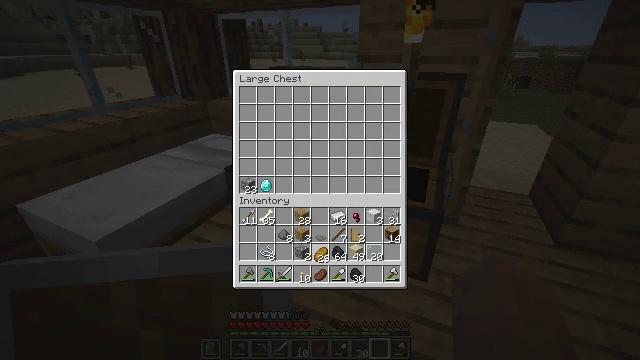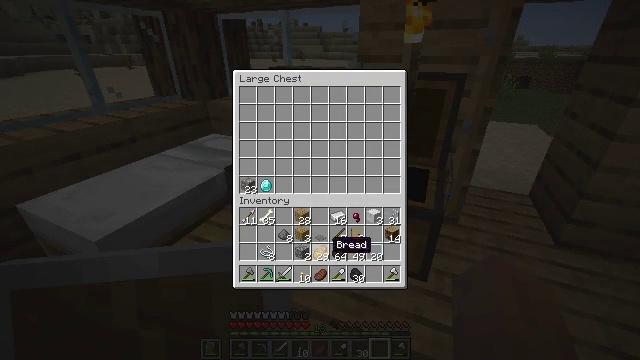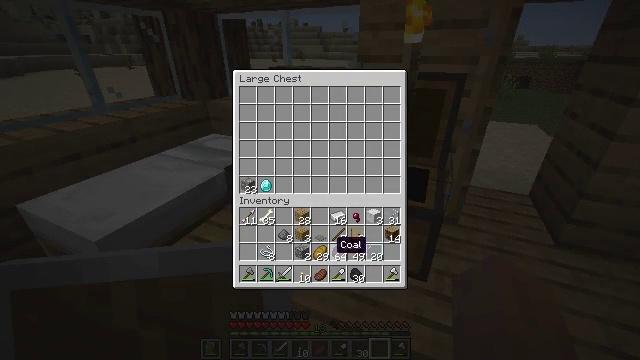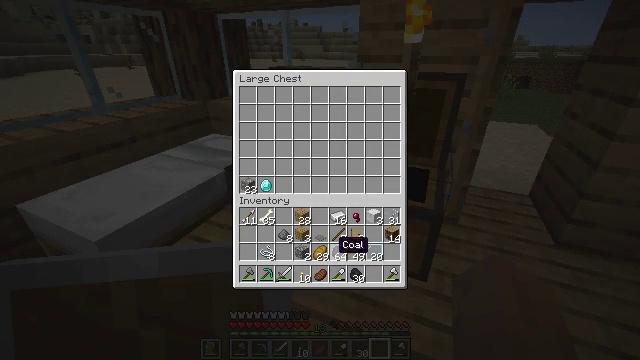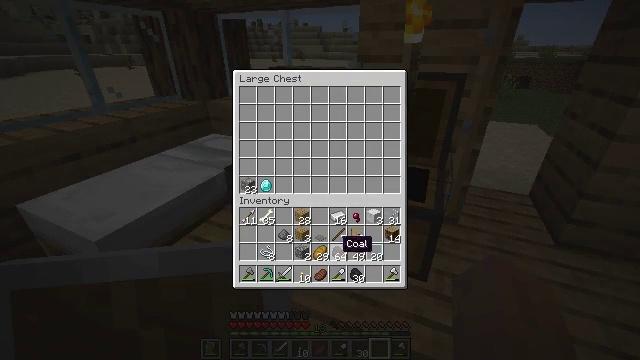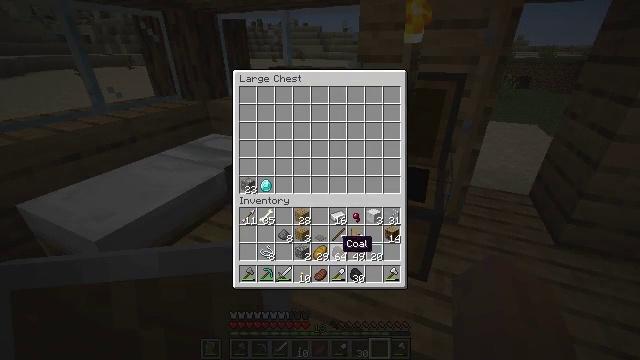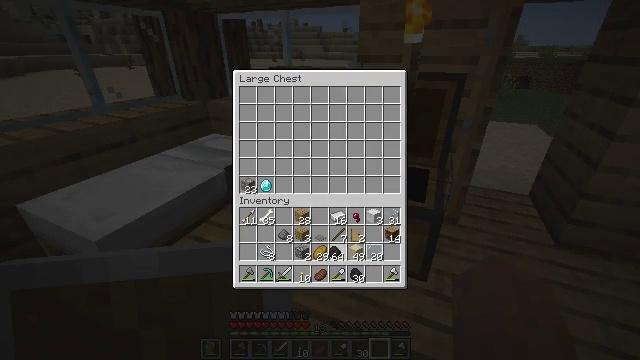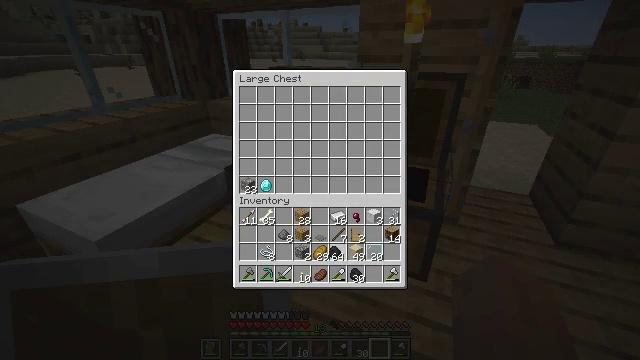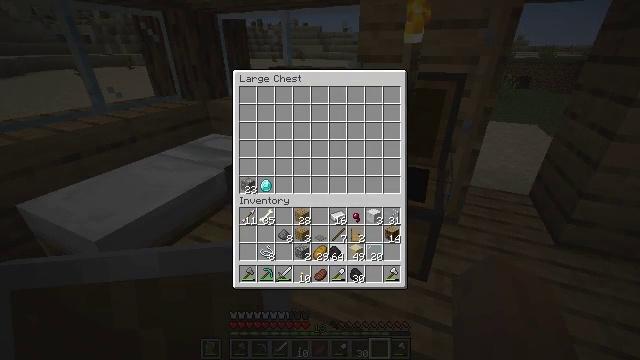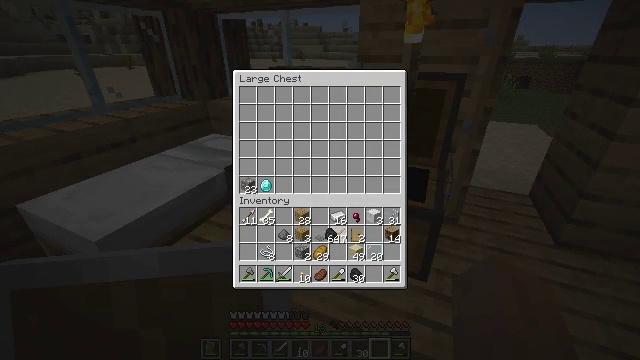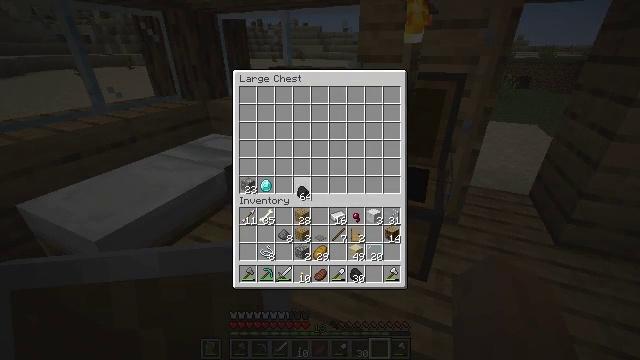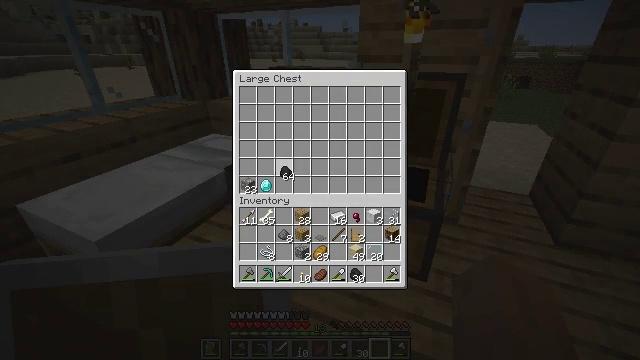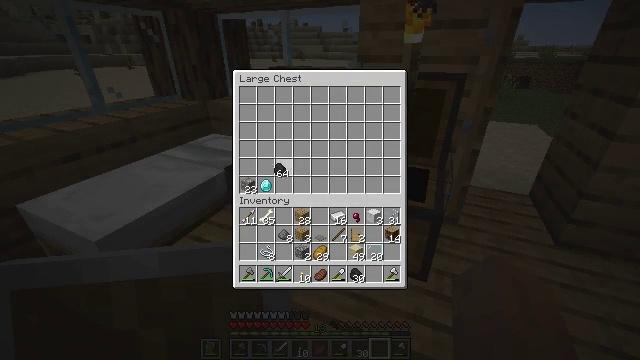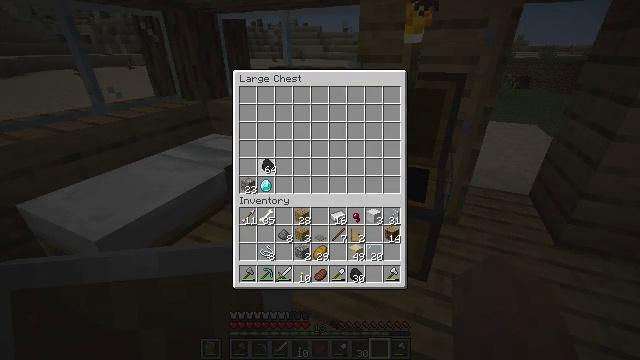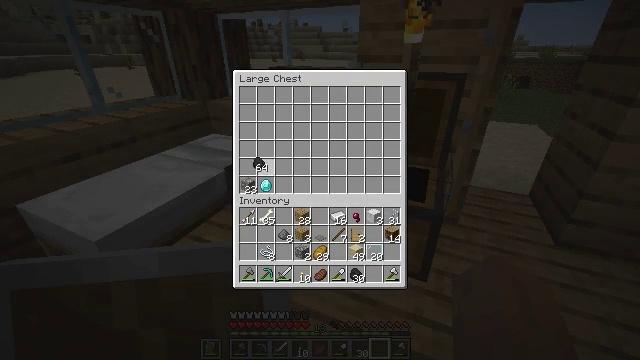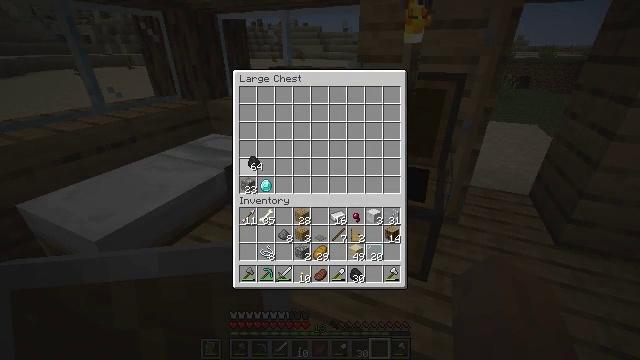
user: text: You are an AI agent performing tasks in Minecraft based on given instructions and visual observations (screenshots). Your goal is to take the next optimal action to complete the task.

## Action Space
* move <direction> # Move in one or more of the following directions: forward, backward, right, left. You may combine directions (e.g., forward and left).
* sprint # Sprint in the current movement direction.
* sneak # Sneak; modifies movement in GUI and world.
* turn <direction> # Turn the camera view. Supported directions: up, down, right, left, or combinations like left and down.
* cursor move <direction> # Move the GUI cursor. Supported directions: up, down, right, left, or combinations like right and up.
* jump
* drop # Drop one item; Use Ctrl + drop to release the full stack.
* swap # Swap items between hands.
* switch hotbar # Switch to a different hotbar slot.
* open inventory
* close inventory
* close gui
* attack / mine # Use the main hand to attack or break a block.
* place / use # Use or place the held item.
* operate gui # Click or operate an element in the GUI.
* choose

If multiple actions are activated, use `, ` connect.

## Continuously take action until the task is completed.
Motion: motion action
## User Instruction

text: Make a bow at the crafting table.
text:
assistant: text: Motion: no_op
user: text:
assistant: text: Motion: no_op
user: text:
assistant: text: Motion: no_op
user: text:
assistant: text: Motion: no_op
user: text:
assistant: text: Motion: no_op
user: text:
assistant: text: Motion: operate gui
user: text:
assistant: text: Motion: operate gui
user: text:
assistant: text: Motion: no_op
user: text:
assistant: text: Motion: cursor move up
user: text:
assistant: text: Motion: cursor move left and up
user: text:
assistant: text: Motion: cursor move left and up
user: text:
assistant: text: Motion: no_op
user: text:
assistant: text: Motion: cursor move left
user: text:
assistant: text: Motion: cursor move left
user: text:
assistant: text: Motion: no_op
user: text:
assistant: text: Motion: no_op
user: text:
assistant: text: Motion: no_op
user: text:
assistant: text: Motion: no_op
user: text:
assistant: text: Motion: no_op
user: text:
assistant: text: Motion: operate gui
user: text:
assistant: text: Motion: operate gui
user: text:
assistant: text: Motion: operate gui
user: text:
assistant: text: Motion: no_op
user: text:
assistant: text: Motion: no_op
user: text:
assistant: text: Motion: no_op
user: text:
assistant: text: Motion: no_op
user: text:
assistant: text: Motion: no_op
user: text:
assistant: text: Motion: no_op
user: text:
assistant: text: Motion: operate gui
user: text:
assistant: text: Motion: operate gui